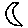
Label: moon